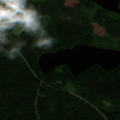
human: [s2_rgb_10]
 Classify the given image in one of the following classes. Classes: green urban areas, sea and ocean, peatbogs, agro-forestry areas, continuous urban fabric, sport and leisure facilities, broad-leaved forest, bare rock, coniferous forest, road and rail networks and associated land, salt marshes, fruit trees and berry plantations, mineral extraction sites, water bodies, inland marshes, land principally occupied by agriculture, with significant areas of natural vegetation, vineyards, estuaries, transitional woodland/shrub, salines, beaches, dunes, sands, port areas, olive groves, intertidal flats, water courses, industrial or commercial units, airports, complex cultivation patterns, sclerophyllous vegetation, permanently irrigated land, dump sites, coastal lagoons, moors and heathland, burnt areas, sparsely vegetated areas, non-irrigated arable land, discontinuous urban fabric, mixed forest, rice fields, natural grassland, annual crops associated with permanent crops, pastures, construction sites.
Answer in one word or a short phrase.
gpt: land principally occupied by agriculture, with significant areas of natural vegetation, coniferous forest, mixed forest, water bodies